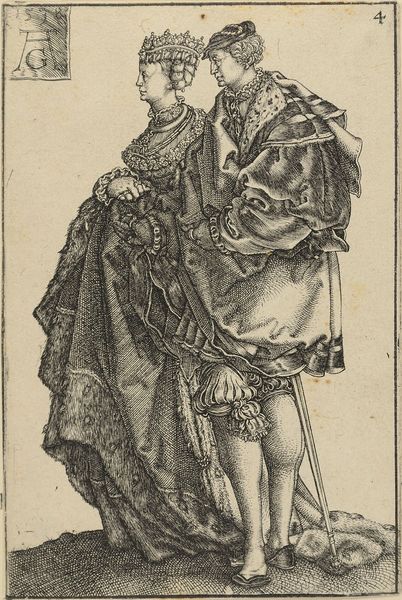
Titel: Tanzendes Paar
Künstler: Heinrich Aldegrever
Standort: Hamburg
Institution: Museum für Kunst und Gewerbe Hamburg
Schlagwörter: mann, frau, tanz, paar, krone, renaissance, papier, grafik, graphik, fotografie, photographie, druckgraphik, druckgrafik, stich, tracht, hochzeit, dürer, kupferstich, verlobung, heirat, gerippt, volkstracht, reproduktionen, eheversprechen, 1538, druckerzeugnisse, rittertum, festlichkeiten, adel und patriziat, verlöbnis, ornamentstich, vorlageblätter, hochzeitstanz